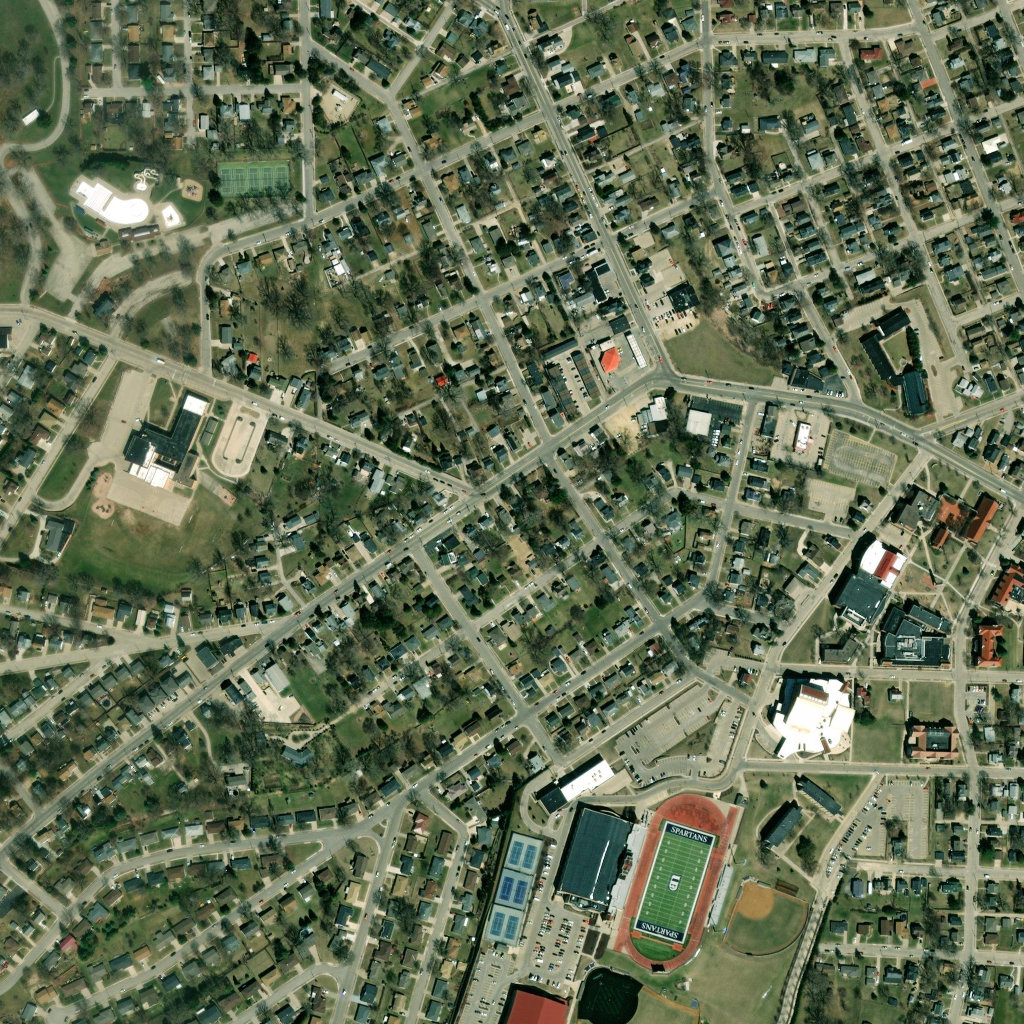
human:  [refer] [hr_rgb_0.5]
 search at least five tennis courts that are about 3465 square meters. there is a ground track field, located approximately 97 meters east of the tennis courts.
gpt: <box>[[47, 81, 52, 92, 0]]</box>

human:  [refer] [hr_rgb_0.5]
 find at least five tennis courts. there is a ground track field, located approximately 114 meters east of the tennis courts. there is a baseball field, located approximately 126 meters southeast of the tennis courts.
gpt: <box>[[47, 81, 52, 92, 0]]</box>

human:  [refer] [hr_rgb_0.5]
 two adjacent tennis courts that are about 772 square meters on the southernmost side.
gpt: <box>[[47, 88, 51, 92, 0]]</box>